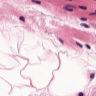
Metastatic tissue present: no